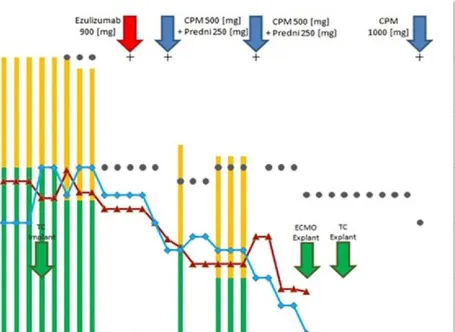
Course of autoimmune disease during therapy. The 17-year old patient required intubation on the first day of hospital admission and also, a few hours later, ECMO therapy needed to be initiated on the first day of hospital admission. ECMO, and ,mechanical ventilation conditions during treatment in the ICU, including implantation, and ,explantation of tracheal cannula (TC explant), PIP, PEEP, blood flow, oxygen flow, and ,immunosuppressive therapy with Eculizumab, Cyclophosphamide, and ,Prednisolone.
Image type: pathology (immunostaining)